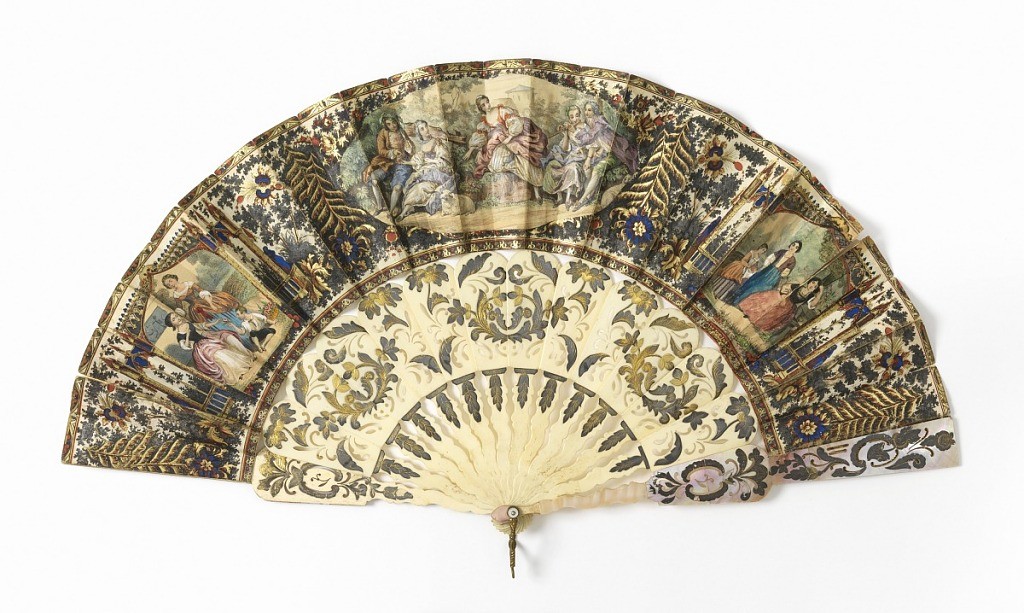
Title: Pleated fan
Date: ca. 1840
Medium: Paper leaf with gilded and hand-colored lithograph; carved bone sticks, mother-of-pearl guards
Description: Fan leaf with gilded and hand-colored lithographs showing genre scenes in the style of François Boucher within an elaborate setting of foliage and gothic architecture. Bone sticks and mother-of-pearl guards are carved and gilded.